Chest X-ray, AP view. Patient: 46 years old, sex M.
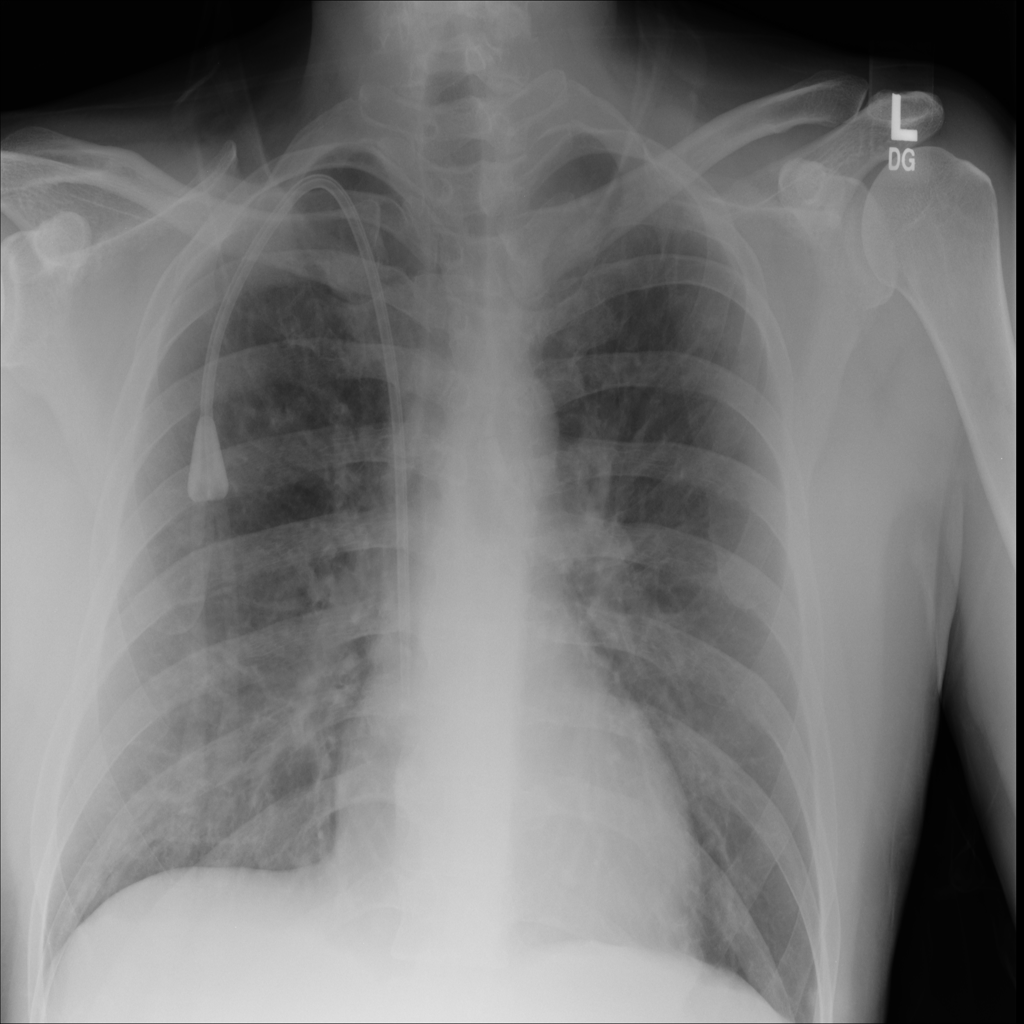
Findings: Infiltration